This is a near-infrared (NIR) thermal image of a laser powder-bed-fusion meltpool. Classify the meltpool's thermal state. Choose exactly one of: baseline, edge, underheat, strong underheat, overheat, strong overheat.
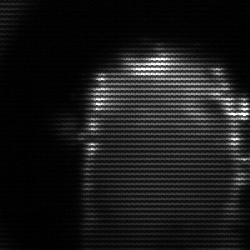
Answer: baseline